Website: lowes
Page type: review-order
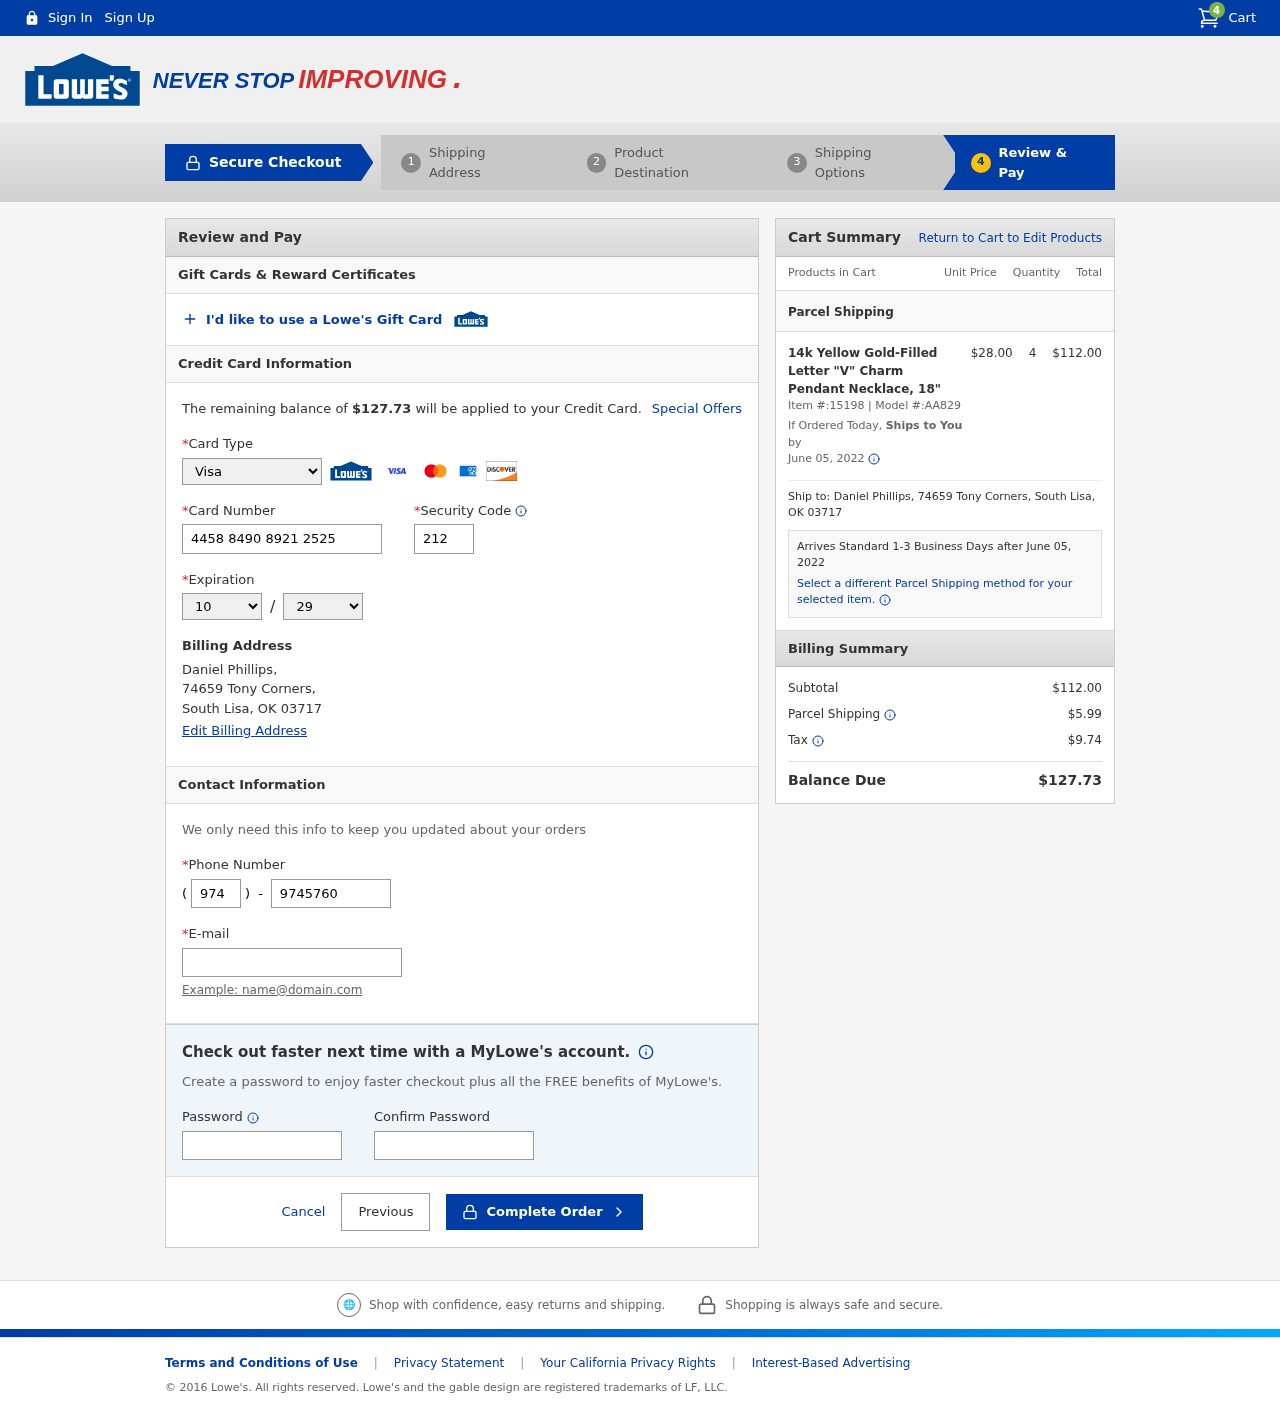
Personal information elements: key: PII_CARD_CVV
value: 212
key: PII_CARD_EXPIRY_MONTH
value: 10
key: PII_CARD_EXPIRY_YEAR
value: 29
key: PII_CARD_NUMBER
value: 4458 8490 8921 2525
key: PII_CARD_TYPE
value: Visa
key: PII_CITY
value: South Lisa
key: PII_EMAIL
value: dphillips@gmail.com
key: PII_FULLNAME
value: Daniel Phillips,
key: PII_PHONE
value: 9745760302
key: PII_PHONE_AREA
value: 974
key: PII_POSTCODE
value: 03717
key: PII_STATE_ABBR
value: OK
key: PII_STREET
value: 74659 Tony Corners
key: PII_STREET
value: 74659 Tony Corners,
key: PII_FULLNAME2
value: Daniel Phillips
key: PII_POSTCODE_FULL
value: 03717
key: PII_CITY_STATE
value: South Lisa, OK
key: PII_CITY_STATE_ZIP
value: South Lisa, OK 03717
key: PII_POSTCODE_NUMERIC
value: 3717
Product elements: key: PRODUCT1_NAME
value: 14k Yellow Gold-Filled Letter "V" Charm Pendant Necklace, 18"
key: PRODUCT1_PRICE
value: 28
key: PRODUCT1_QUANTITY
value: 4
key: PRODUCT1_ITEM_NUMBER
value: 15198
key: PRODUCT1_MODEL_NUMBER
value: AA829
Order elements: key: ORDER_NUM_ITEMS
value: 4
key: ORDER_TOTAL
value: $127.73
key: ORDER_SHIPPING_DATE
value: June 05, 2022
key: ORDER_SUBTOTAL
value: $112.00
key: ORDER_SHIPPING_DATE2
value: June 05, 2022
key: ORDER_SUBTOTAL2
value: $112.00
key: ORDER_SHIPPING_COST
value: $5.99
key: ORDER_TAX
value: $9.74